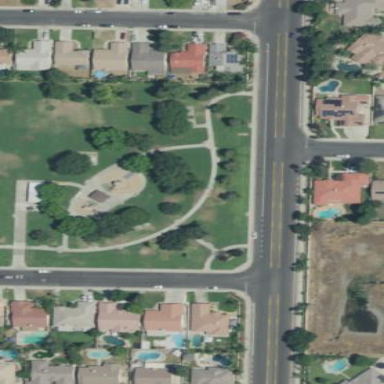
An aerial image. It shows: Grassy park area with trees. The park is grass area used for recreation.